Question: I accidentally pressed something and now there are dashed lines before each line of code. How to remove it?

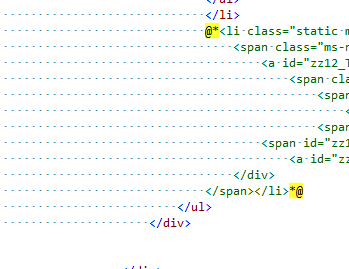
Answer: to turn on/off, do the following:
'''
Edit > Advanced > View white space
'''
or using keyboard shortcut +,